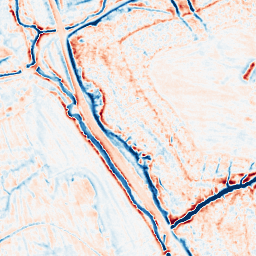
Category: multiscale
Decomposition family: dog_multiscale
Decomposition parameters: sigma_ratio: 1.4
n_scales: 5
base_sigma: 0.5
Upsampling method: edge_directed
Upsampling parameters: scale: 2
Upsampling scale: 2